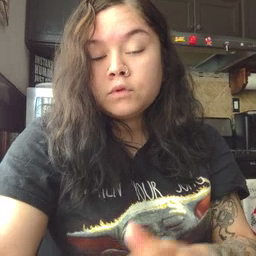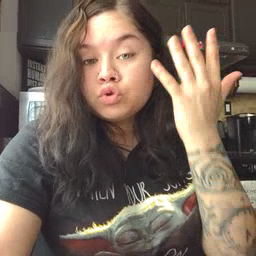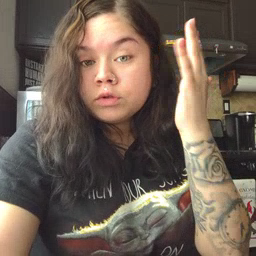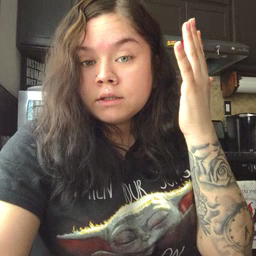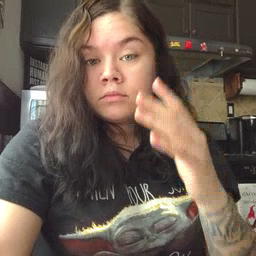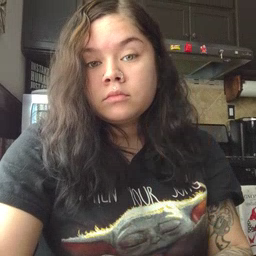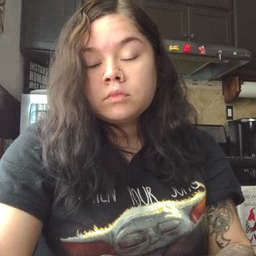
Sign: tree